Question: I need to create a Bi-directional spinner in Android .
Providing the following sample:

Can anyone provide any inputs ?
Thanks in Advance.
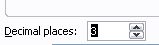
Answer: Does this help?
<URL>